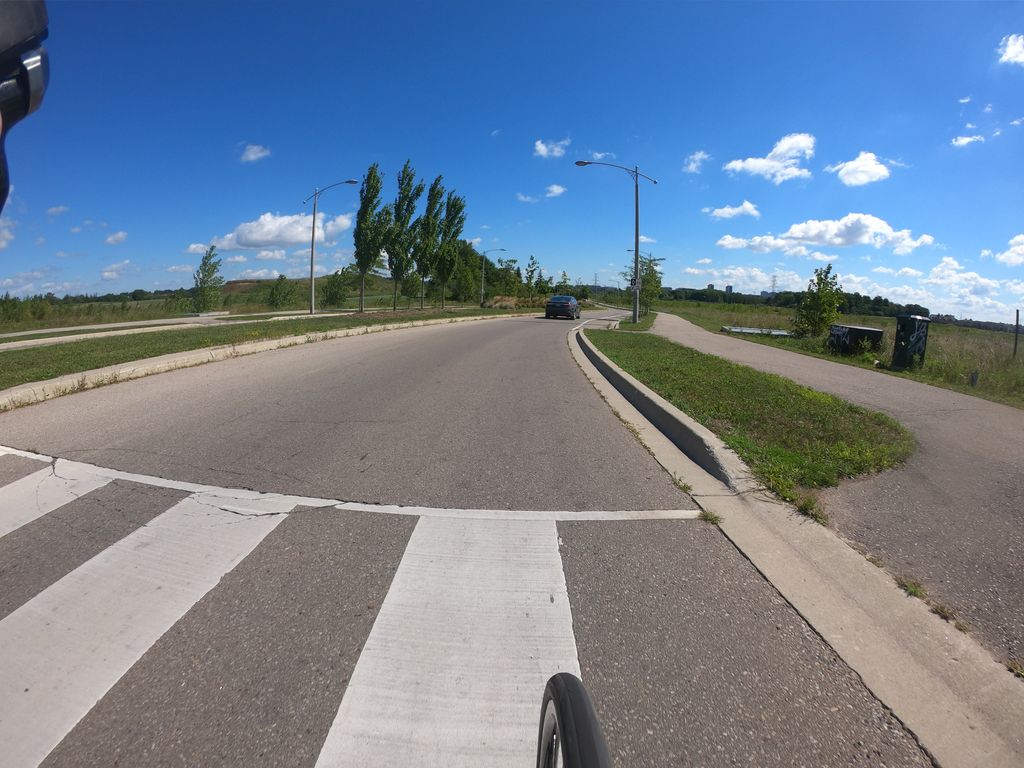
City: kitchener-waterloo